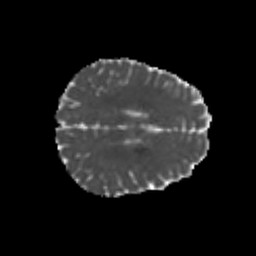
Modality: MD
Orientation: axial
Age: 26
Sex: female
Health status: healthy
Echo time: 0.074 s